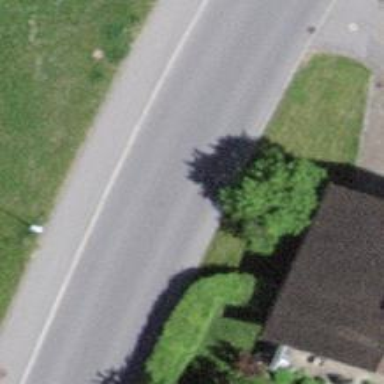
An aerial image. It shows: Tertiary road with asphalt surface.